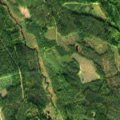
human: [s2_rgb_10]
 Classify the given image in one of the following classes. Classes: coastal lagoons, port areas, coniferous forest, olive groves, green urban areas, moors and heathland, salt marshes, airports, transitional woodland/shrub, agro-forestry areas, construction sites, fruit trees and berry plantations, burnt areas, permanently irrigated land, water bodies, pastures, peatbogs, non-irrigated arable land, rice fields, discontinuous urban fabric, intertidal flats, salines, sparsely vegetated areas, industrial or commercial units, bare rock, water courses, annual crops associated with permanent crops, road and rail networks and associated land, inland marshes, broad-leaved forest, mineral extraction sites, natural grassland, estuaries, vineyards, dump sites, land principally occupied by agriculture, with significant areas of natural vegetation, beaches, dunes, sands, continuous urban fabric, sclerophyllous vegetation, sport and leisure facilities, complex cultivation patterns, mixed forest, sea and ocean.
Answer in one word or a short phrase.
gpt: land principally occupied by agriculture, with significant areas of natural vegetation, coniferous forest, transitional woodland/shrub, water bodies